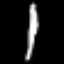
Label: pencil